RGB frame:
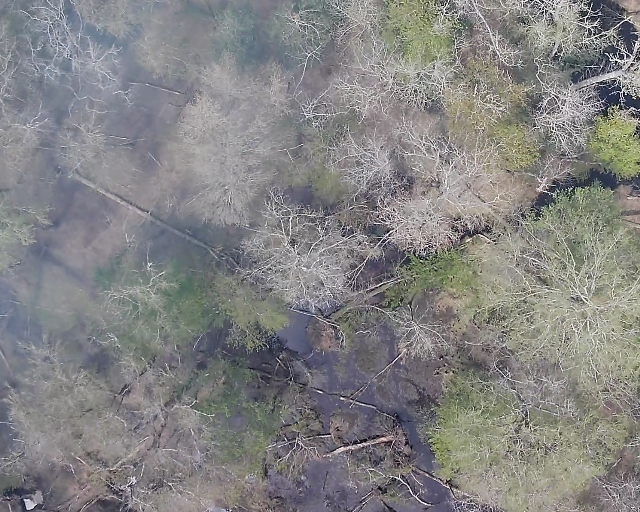
Thermal frame:
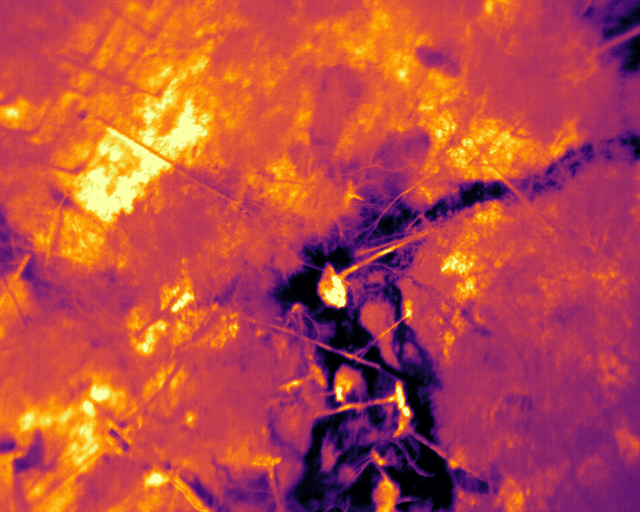
Captured: 2026-02-26 03:46:16
Pixels at or above 80 °C: 0 (fraction of frame: 0)